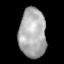
Tissue: lung
Cell type: Myeloid cells
Senescence score: 0.6026
Nuclear area (px): 1298
Mean DAPI intensity: 173.09